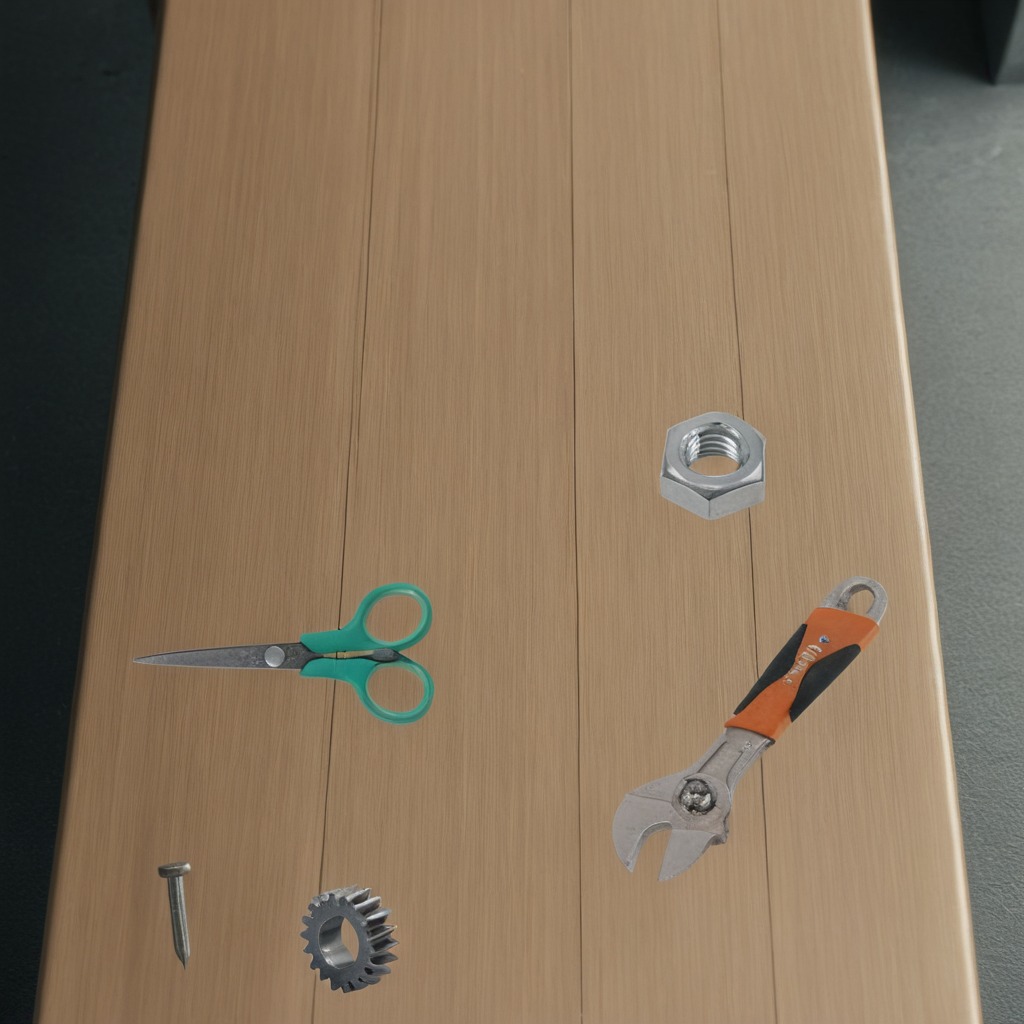
A steel gear with teeth, an iron nail, a metal nut, a pair of scissors, and a wrench are lying on the workbench inside a coastal fishing gear workshop.